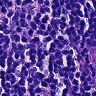
Metastatic tissue present: no